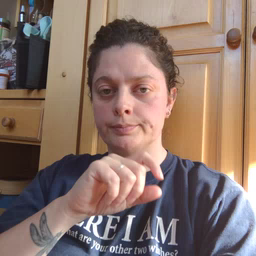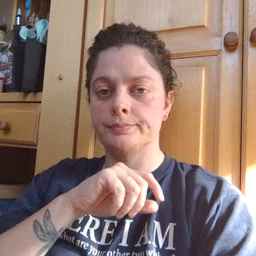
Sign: elephant